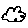
Label: cloud